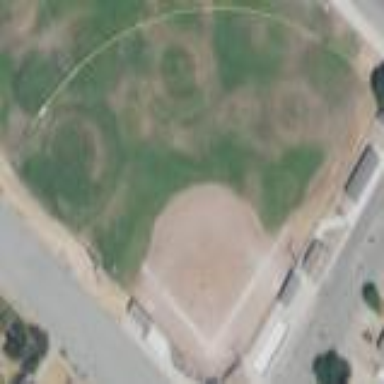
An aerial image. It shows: Baseball pitch for leisure land.